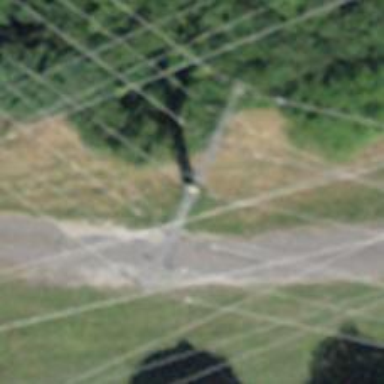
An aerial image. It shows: Power line in the image.